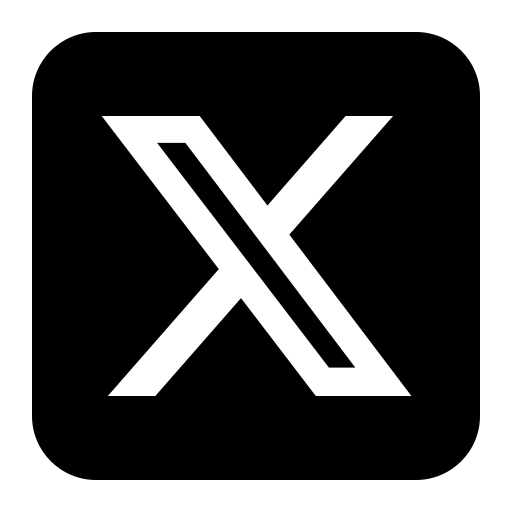
Tags: icon, FontAwesome, fa-icon, brand, square, x, twitter